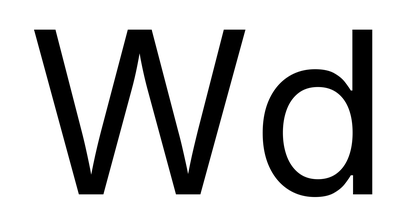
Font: Inter_Regular